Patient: sex M, age 79
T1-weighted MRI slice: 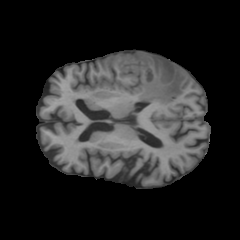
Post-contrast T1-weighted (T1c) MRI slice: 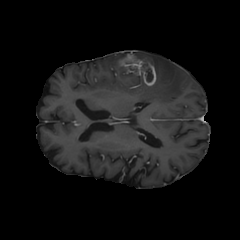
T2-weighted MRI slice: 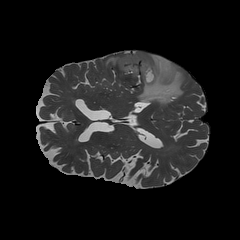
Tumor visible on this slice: yes
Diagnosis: Glioblastoma, IDH-wildtype
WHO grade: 4